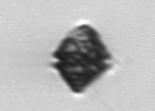
Label: Kryptoperidinium_triquetrum